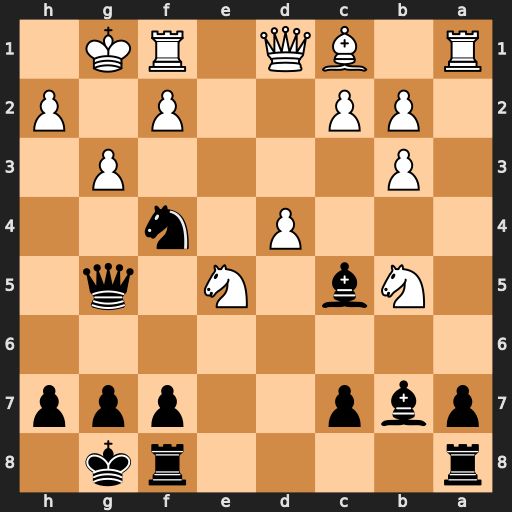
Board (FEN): r4rk1/pbp2ppp/8/1Nb1N1q1/3P1n2/1P4P1/1PP2P1P/R1BQ1RK1
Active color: b
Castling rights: -
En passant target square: -
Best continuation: Nh3#